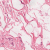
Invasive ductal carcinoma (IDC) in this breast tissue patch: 0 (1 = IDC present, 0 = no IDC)